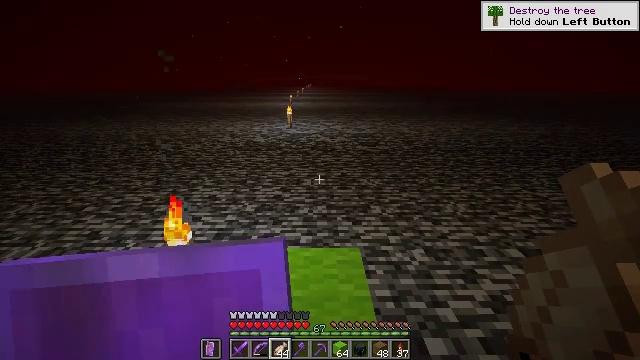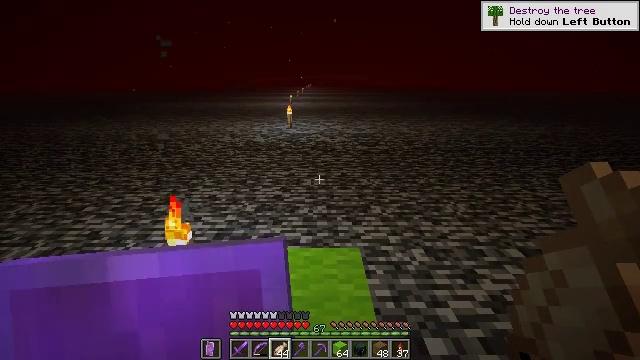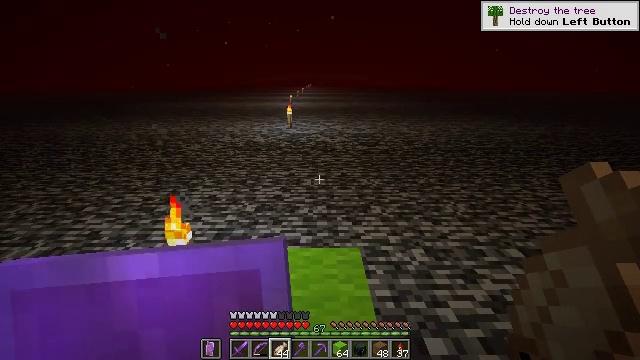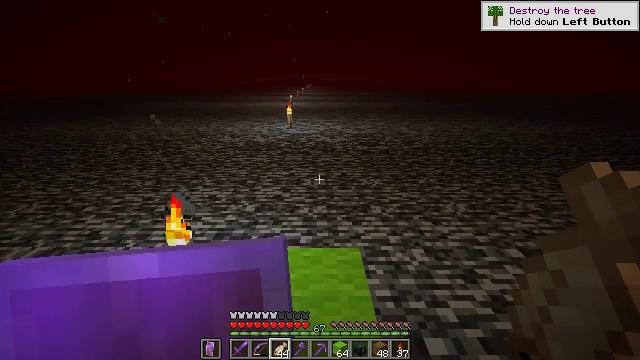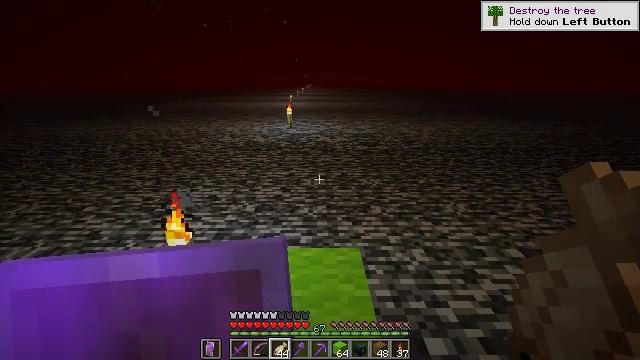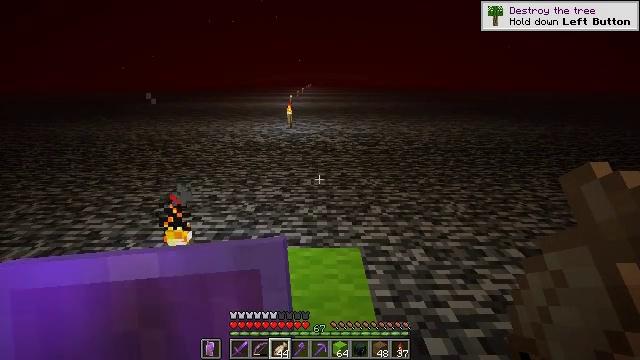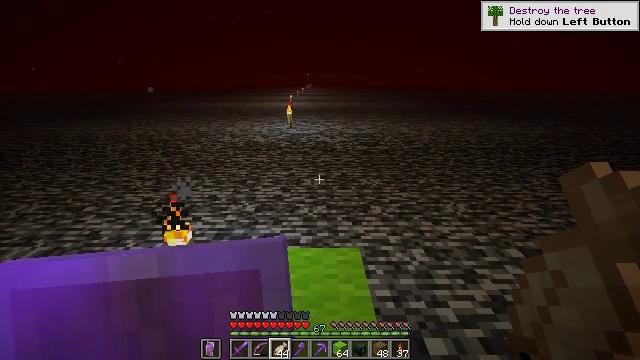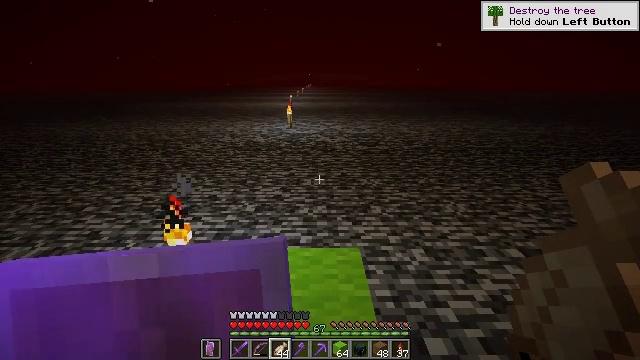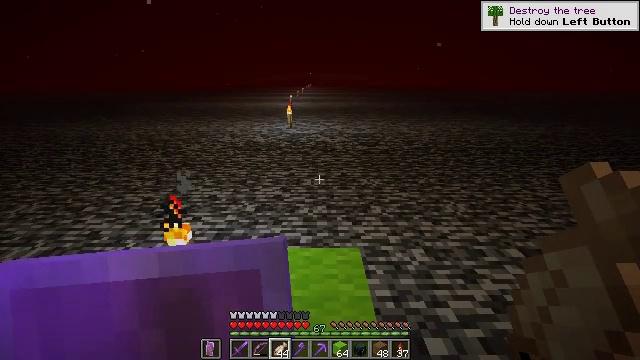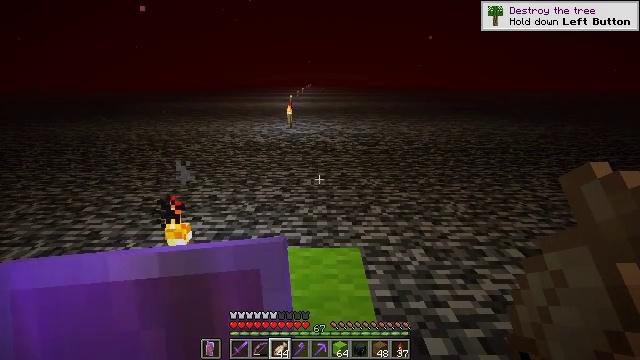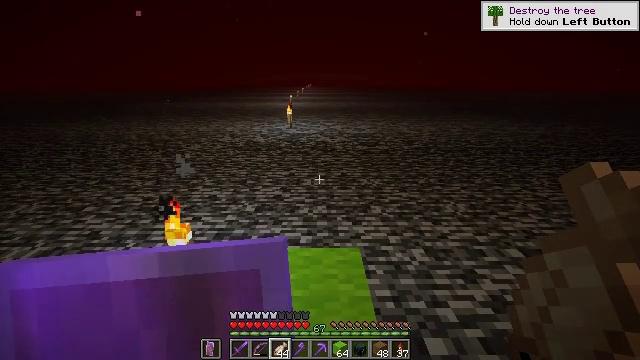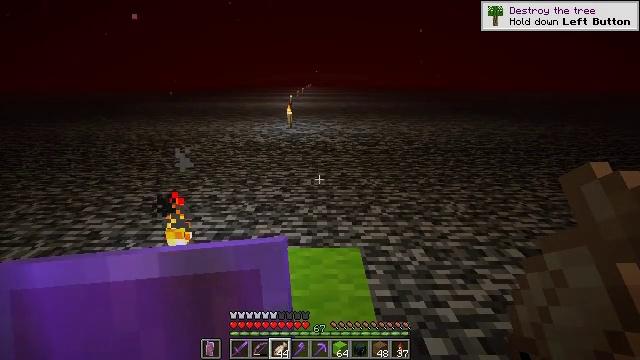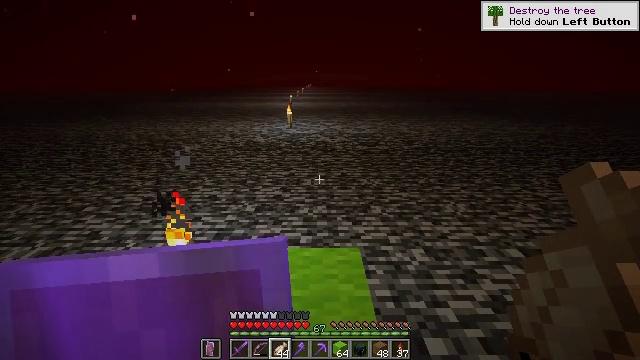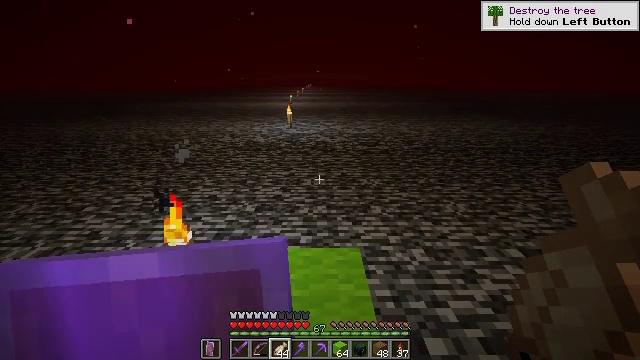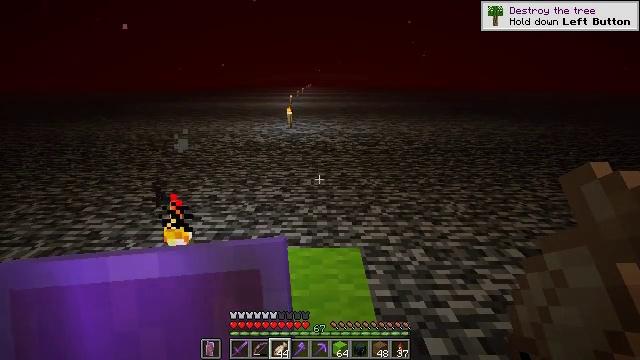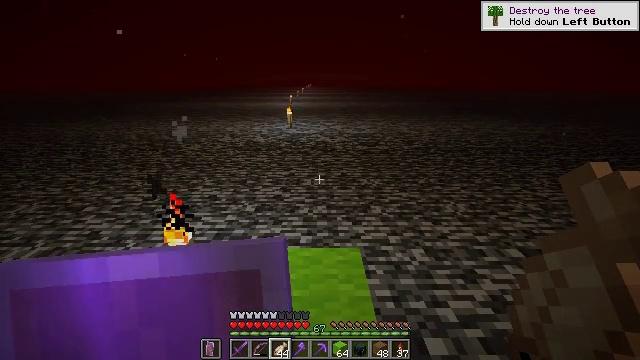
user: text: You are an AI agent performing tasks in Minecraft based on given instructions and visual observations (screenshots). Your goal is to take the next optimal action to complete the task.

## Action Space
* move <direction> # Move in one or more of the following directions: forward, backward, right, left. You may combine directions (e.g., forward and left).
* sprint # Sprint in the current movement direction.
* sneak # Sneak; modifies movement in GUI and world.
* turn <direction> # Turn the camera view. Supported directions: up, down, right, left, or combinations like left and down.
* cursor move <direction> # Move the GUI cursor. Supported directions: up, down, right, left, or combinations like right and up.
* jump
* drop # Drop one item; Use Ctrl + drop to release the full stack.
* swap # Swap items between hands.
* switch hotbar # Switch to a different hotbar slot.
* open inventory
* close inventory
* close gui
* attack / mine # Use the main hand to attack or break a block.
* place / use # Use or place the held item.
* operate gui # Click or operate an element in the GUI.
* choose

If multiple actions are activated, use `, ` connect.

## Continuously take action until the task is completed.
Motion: motion action
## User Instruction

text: Craft a lime carpet.
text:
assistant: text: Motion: no_op
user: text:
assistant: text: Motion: no_op
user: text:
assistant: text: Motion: no_op
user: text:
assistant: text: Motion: no_op
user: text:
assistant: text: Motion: no_op
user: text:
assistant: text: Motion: no_op
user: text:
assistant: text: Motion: no_op
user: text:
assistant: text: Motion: no_op
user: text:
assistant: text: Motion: no_op
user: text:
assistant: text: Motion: no_op
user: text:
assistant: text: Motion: no_op
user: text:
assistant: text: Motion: no_op
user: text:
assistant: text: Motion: no_op
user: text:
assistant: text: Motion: no_op
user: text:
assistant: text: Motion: no_op
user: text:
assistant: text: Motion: no_op
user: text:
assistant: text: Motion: turn down
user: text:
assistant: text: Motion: turn down
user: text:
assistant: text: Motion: turn down
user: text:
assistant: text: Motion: no_op
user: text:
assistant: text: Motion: no_op
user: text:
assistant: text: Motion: no_op
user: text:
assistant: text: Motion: no_op
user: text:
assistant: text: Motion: no_op
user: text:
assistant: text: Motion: no_op
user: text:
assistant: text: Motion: no_op
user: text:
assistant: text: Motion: no_op
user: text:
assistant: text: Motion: no_op
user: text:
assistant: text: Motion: no_op
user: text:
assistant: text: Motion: no_op